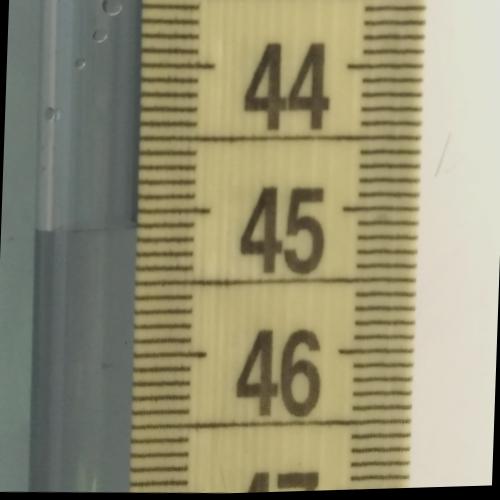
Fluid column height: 45.1 cm